Question: I'm having some troubles creating a relativeLayout programmatically.For better understanding I attached a picture below. The things with plus and minus are buttons, which should also be dynamically created and added to the layout. The values of tv4 and tv5 should increase/decrease accordingly to button presses.
What I have done so far:
1) creating the layout:
'''
RelativeLayout rl = new RelativeLayout(this);
rl.setId(i);
rl.setBackgroundResource(R.drawable.bg);
RelativeLayout.LayoutParams Lparams = new RelativeLayout.LayoutParams(
RelativeLayout.LayoutParams.MATCH_PARENT,
RelativeLayout.LayoutParams.WRAP_CONTENT);
Lparams.addRule(RelativeLayout.BELOW, R.id.RL_default);
Lparams.setMargins(3, 5, 3, 0);
rl.setLayoutParams(Lparams);
'''
2) adding the tv1:
'''
Lparams = new RelativeLayout.LayoutParams(
RelativeLayout.LayoutParams.MATCH_PARENT,
RelativeLayout.LayoutParams.WRAP_CONTENT);
Lparams.addRule(RelativeLayout.ALIGN_PARENT_LEFT, RelativeLayout.TRUE);
Lparams.setMargins(10, 0, 0, 0);
TextView txt = new TextView(this);
txt.setTextColor(Color.parseColor("#FFFFFF"));
txt.setId(x);
txt.setTextSize(25);
txt.setLayoutParams(Lparams);
txt.setText(name);
rl.addView(txt);
'''
3) adding the tv2:
'''
Lparams = new RelativeLayout.LayoutParams(
RelativeLayout.LayoutParams.MATCH_PARENT,
RelativeLayout.LayoutParams.WRAP_CONTENT);
Lparams.addRule(RelativeLayout.ALIGN_PARENT_LEFT, RelativeLayout.TRUE);
Lparams.addRule(RelativeLayout.BELOW, txt.getId());
Lparams.setMargins(10, 0, 0, 0);
TextView txtS = new TextView(this);
txtS.setId(y);
txtS.setText("Test: ");
txtS.setTextSize(22);
txtS.setLayoutParams(Lparams);
txtS.setGravity(Gravity.BOTTOM);
txtS.setPadding(0, 0, 0, 20);
rl.addView(txtS);
'''
4) now I want to create the first button:
'''
Button btnSminus = new Button(this);
btnSminus.setId(btn1);
btnSminus.setText("<");
btnSminus.setTextSize(20);
Lparams= new RelativeLayout.LayoutParams(
RelativeLayout.LayoutParams.WRAP_CONTENT,
RelativeLayout.LayoutParams.WRAP_CONTENT);
Lparams.addRule(RelativeLayout.RIGHT_OF, txtS.getId());
btnSminus.setLayoutParams(Lparams);
rl.addView(btnSminus);
'''
The problem is, the the button View seems to just disappear from the screen when the line Lparams.addRule(RelativeLayout.RIGHT_OF, txtS.getId()); is executed. What can be the reason?

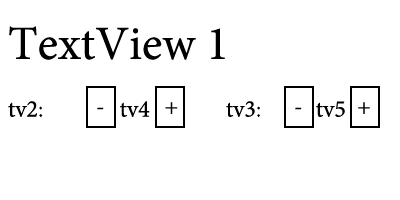
Answer: My guess would be that it's because you set the width of 'txtS' to 'match_parent', so the button gets pushed off the screen. You can fix that by changing that to 'wrap_content'.